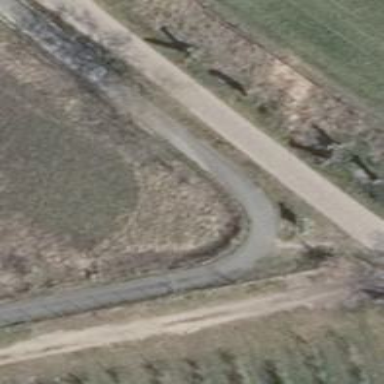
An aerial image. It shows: Asphalt path.